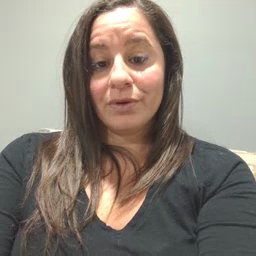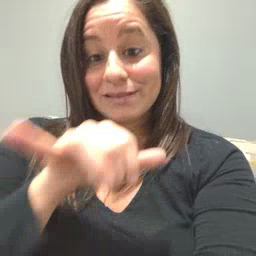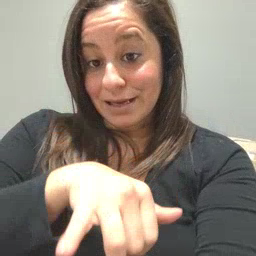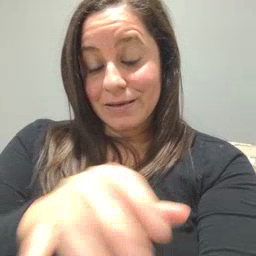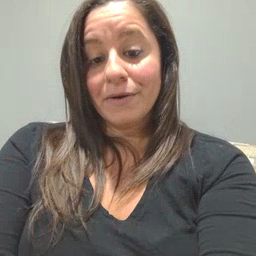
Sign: stay